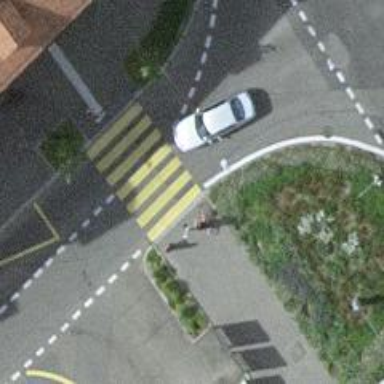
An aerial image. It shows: Crossing with traffic signals.